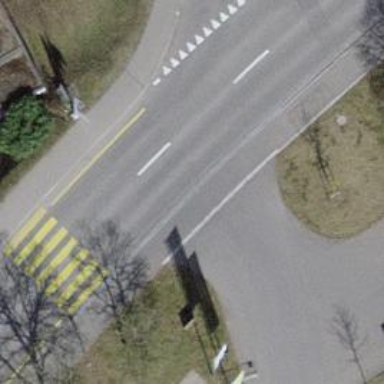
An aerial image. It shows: Marked road crossing.